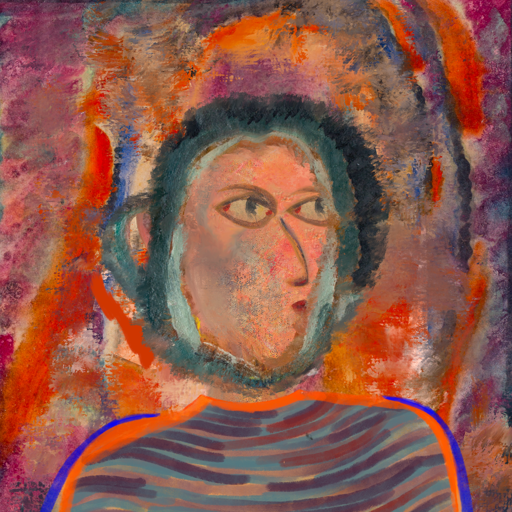
Background: Experience, Head And Neck Side: Irani, Face Side: GypsyMother, Bust: Experience, Hair Side: Boggyland, Head Accessory: Blank, Second Necklace: Blank, Necklace: Blank, Baby: Blank